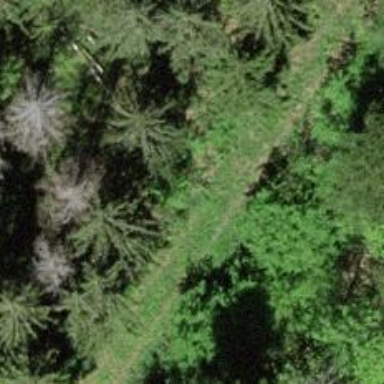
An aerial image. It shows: Track with grade 4 tracktype.